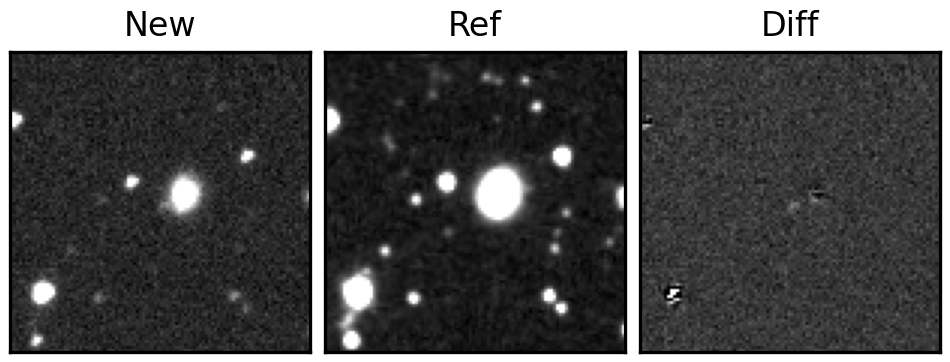
Label: real